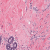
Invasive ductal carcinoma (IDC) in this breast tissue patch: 1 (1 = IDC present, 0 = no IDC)